Question: Instead of using ASP.NET MVC User's system, I'm simply using session, as the following:
When he logs in (username + password), I fetch the corresponding user from the Database and set:
'''
Session["UserId"] = fetchedUser.UserId;
'''
Then, I'm always checking if he is logged in:
'''
if (Session["UserId"] != null && ...)
'''
The problem is that if someone copies the value of ASP.NET_SessionId from a logged in user (eg: ), then he will be able to create a cookie in his computer and act as that user.

My questions are:
1. Why are sessions safer than cookies if the session id is saved in a cookie?
2. Can I make this safer (and continue using session)?
3. How does internally ASP.NET User authetication system do it?
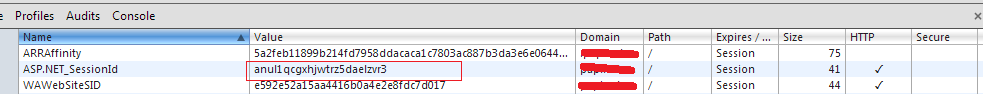
Answer: A primary reason for not using Session as an authentication mechanism is that it could render your application vulnerable to <URL>. For example, a problem could be if a user arrived on your site using the HTTP protocol and receives a session ID that is stored in the 'ASP.NET_SessionId' cookie. The user may later log in, and even though your login pages might be secured under HTTPS the session token has already been generated under HTTP which means it has already been transported using cleartext.
To answer your other points:
> Why are sessions safer than cookies if the session id is saved in a
cookie?
The data stored in session is stored server side, so it is more difficult for an attacker to tamper with this data. All the cookie stores is a token for this data, rather than the data itself. Having said that, it is still safer to use the 'FormsAuthenticationProvider' as this creates a new authentication token once login is complete rather than on session start for the reasons of avoiding session fixation as above.
> Can I make this safer (and continue using session)? How does
internally ASP.NET User authetication system do it?
The built in provider is already fit for purpose, so it would be desirable to use that rather than fudge another mechanism to meet your requirements. It is also easily extensible so you can customise it to your needs. The ASP.NET User Authentication creates an encrypted ticket and stores it in the cookie rather than storing a reference to a server side variable: <URL>
I would also draw your attention to the signout mechanism and how to secure it. Particularly
> Calling the SignOut method only removes the forms authentication cookie. The Web server does not store valid and expired authentication tickets for later comparison. This makes your site vulnerable to a replay attack if a malicious user obtains a valid forms authentication cookie.
Details here: <URL>
In addition you may want to set the <URL> to prevent it being leaked over HTTP by a MITM attacker.